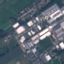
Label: Industrial